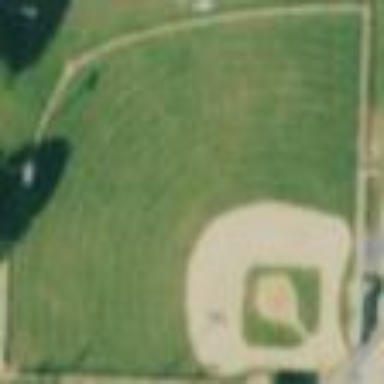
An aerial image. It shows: Baseball pitch for leisure land.